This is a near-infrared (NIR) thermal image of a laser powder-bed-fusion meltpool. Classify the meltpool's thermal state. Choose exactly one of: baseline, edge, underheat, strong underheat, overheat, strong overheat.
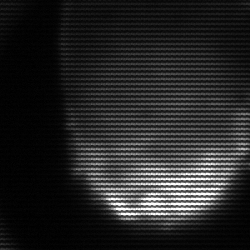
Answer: edge